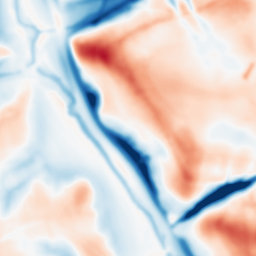
Category: multiscale
Decomposition family: dog_multiscale
Decomposition parameters: sigma_ratio: 2
n_scales: 3
base_sigma: 2
Upsampling method: sinc_hamming
Upsampling parameters: scale: 4
kernel_size: 16
Upsampling scale: 4